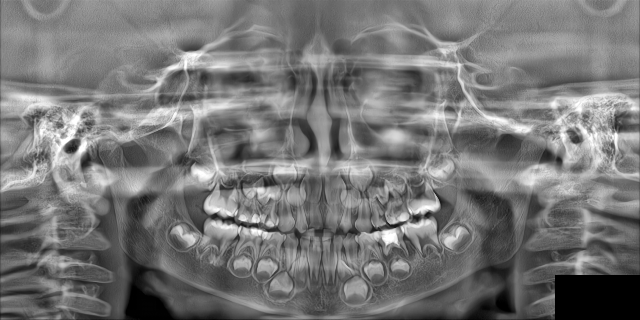
child